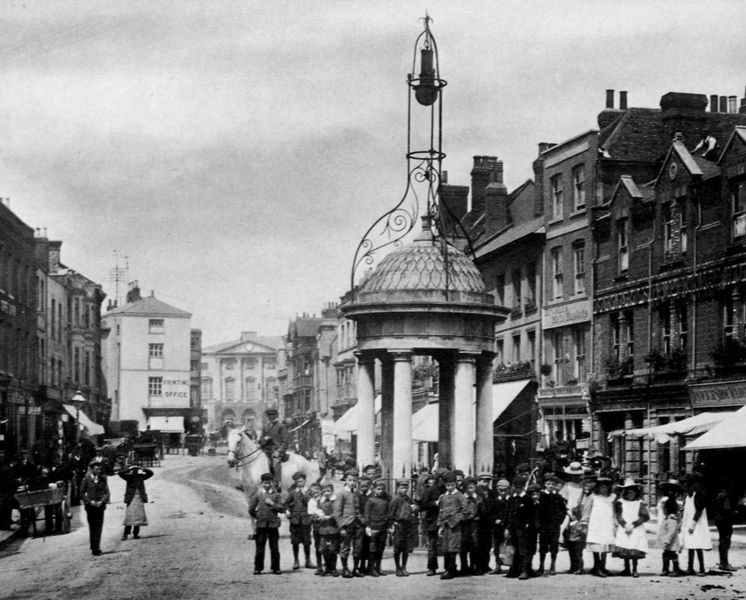
Titel: Chelmsford, High Street
Künstler: Francis Frith
Schlagwörter: gruppe, himmel, mann, schatten, weiß, wolken, frauen, menschen, mädchen, stadt, cafe, fenster, frau, grau, hell, hut, hüte, kleid, kleider, laterne, licht, männer, paris, schwarz, strasse, säule, säulen, tür, dach, gebäude, haus, schloss, tier, weg, wolke, alt, anzüge, hose, lokal, porträt, häuser, stehend, kind, brunnen, kamin, kamine, kinder, pferd, pferde, reiter, schornstein, turm, ansicht, fassade, fassaden, geschäft, hosen, jungen, knaben, schürzen, dächer, giebel, schornsteine, türe, weis, geschäfte, kutsche, laden, platz, wagen, kuppel, soldaten, junge, foto, fotografie, photographie, straßen, schmiedeeisen, palast, denkmal, schwarz weiss, uniform, jalousie, rathaus, schimmel, photo, glocke, walmdach, portikus, straßenlaterne, kapelle, etagen, geschosse, tempel, monopteros, pavillon, schüler, stockwerke, brunne, fot, historisch, markise, antenne, mietshäuser, brunen, häuserreihe, besatzung, markisen, neuzeit, kappelle, aufmarsch, jugendliche, aufgestellt, waise, schauend, lokale, scjornsteine, foto schwarzweiss, gestadt